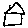
Label: house